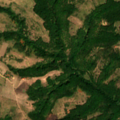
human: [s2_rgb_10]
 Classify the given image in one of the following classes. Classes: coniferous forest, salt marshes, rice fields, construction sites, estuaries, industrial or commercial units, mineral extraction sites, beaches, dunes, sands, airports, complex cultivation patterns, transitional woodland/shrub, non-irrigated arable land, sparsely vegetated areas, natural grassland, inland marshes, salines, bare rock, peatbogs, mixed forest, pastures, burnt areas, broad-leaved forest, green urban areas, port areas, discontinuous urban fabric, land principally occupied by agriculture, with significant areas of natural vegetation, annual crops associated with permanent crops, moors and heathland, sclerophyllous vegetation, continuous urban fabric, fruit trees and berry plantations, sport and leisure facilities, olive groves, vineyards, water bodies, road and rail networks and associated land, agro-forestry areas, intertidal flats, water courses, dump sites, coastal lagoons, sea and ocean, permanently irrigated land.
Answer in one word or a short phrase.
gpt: complex cultivation patterns, land principally occupied by agriculture, with significant areas of natural vegetation, broad-leaved forest